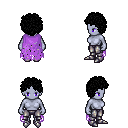
a pixel art fantasy rpg character, female body template, dark elf, purple skin, maroon tattered cape, metal pants, black curly afro hairstyle, metal boots, four views (front, back, left, right), 2x2 character sprite sheet, small pixel art, hard edges, no anti-aliasing